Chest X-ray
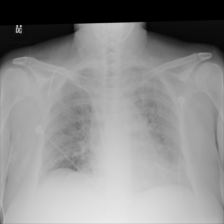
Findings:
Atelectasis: negative
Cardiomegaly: negative
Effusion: negative
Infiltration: negative
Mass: negative
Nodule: negative
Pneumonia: negative
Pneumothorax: negative
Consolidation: negative
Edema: positive
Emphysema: negative
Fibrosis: negative
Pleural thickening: negative
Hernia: negative